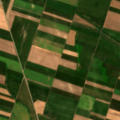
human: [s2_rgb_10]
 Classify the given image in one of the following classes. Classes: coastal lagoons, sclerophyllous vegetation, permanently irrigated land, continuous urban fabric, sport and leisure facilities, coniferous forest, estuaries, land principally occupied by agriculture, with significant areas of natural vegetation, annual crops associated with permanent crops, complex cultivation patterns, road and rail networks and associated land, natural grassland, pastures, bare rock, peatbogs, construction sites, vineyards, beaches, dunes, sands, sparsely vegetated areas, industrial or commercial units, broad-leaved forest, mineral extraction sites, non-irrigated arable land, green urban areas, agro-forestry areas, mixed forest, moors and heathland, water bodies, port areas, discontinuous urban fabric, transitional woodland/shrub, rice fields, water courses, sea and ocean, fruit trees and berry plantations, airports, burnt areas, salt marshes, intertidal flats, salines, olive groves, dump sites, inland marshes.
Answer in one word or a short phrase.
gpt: non-irrigated arable land